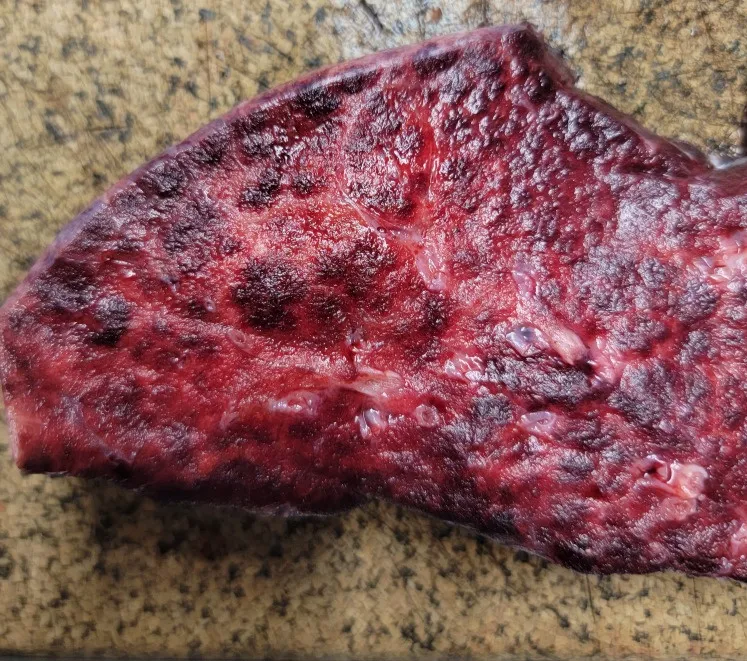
Right lung, middle lobe showing a marked consolidation.
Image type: medical_photograph (other_medical_photograph)